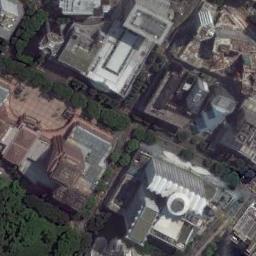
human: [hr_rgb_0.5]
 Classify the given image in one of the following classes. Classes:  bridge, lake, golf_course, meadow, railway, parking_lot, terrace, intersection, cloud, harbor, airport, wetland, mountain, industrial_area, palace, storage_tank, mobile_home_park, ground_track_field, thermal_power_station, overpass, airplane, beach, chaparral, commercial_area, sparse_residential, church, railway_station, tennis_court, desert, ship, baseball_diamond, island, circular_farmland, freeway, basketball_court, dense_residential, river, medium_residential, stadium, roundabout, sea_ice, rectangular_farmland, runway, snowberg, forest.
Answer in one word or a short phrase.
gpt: commercial_area